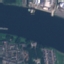
Land use / land cover class: River